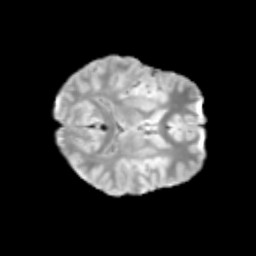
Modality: T2w
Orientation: axial
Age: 11
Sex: male
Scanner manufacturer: siemens
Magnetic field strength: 3 T
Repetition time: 3.8 s
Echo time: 0.07 s